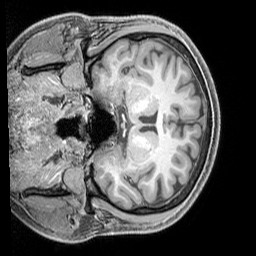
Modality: T1w
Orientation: coronal
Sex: male
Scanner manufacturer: siemens
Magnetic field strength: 3 T
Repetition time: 2.3 s
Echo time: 0.00226 s